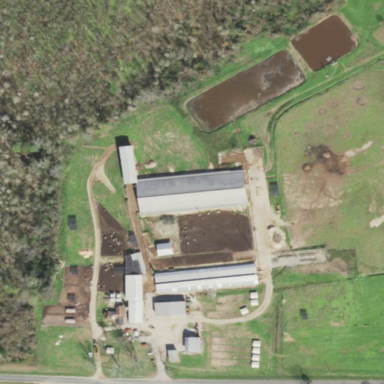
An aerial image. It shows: Feedlot within farmyard.